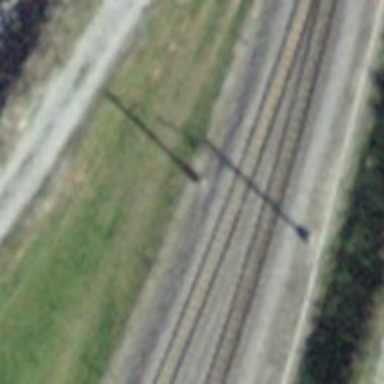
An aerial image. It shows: Catenary mast for power lines.